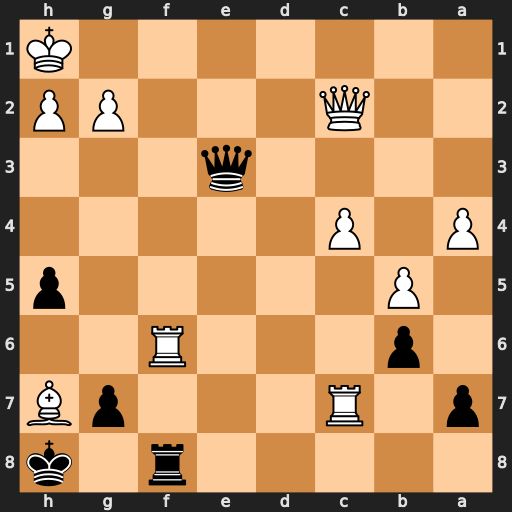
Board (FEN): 5r1k/p1R3pB/1p3R2/1P5p/P1P5/4q3/2Q3PP/7K
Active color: b
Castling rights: -
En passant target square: -
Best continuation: Qe1+ Rf1 Qxf1#